Field crop: maize
Growth stage: 2
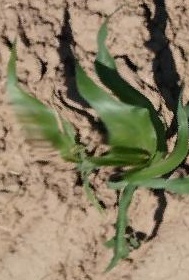
Species: maize